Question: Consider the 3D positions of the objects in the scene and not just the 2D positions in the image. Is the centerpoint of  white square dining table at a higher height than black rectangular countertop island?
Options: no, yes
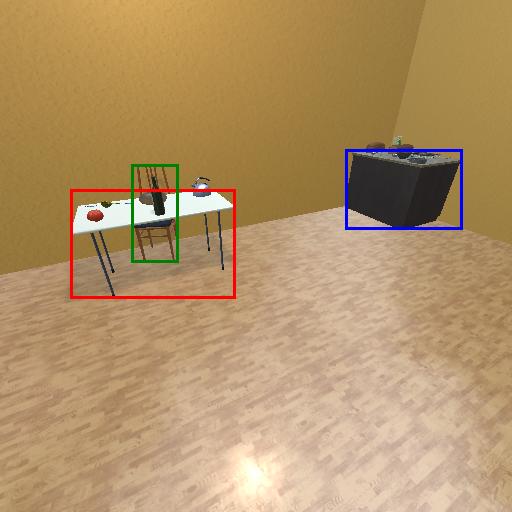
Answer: no